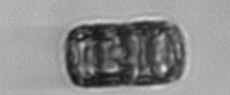
Label: Paralia_sulcata